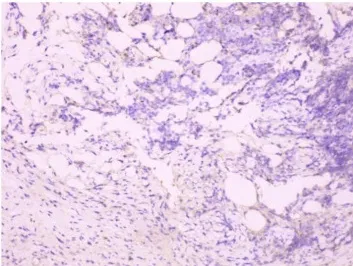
IgG4 immunohistochemical staining (x200).
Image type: pathology (immunostaining)